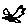
Label: bird